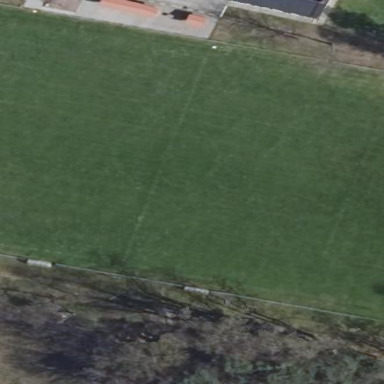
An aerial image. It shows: Soccer pitch for outdoor sports and leisure activities.